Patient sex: F
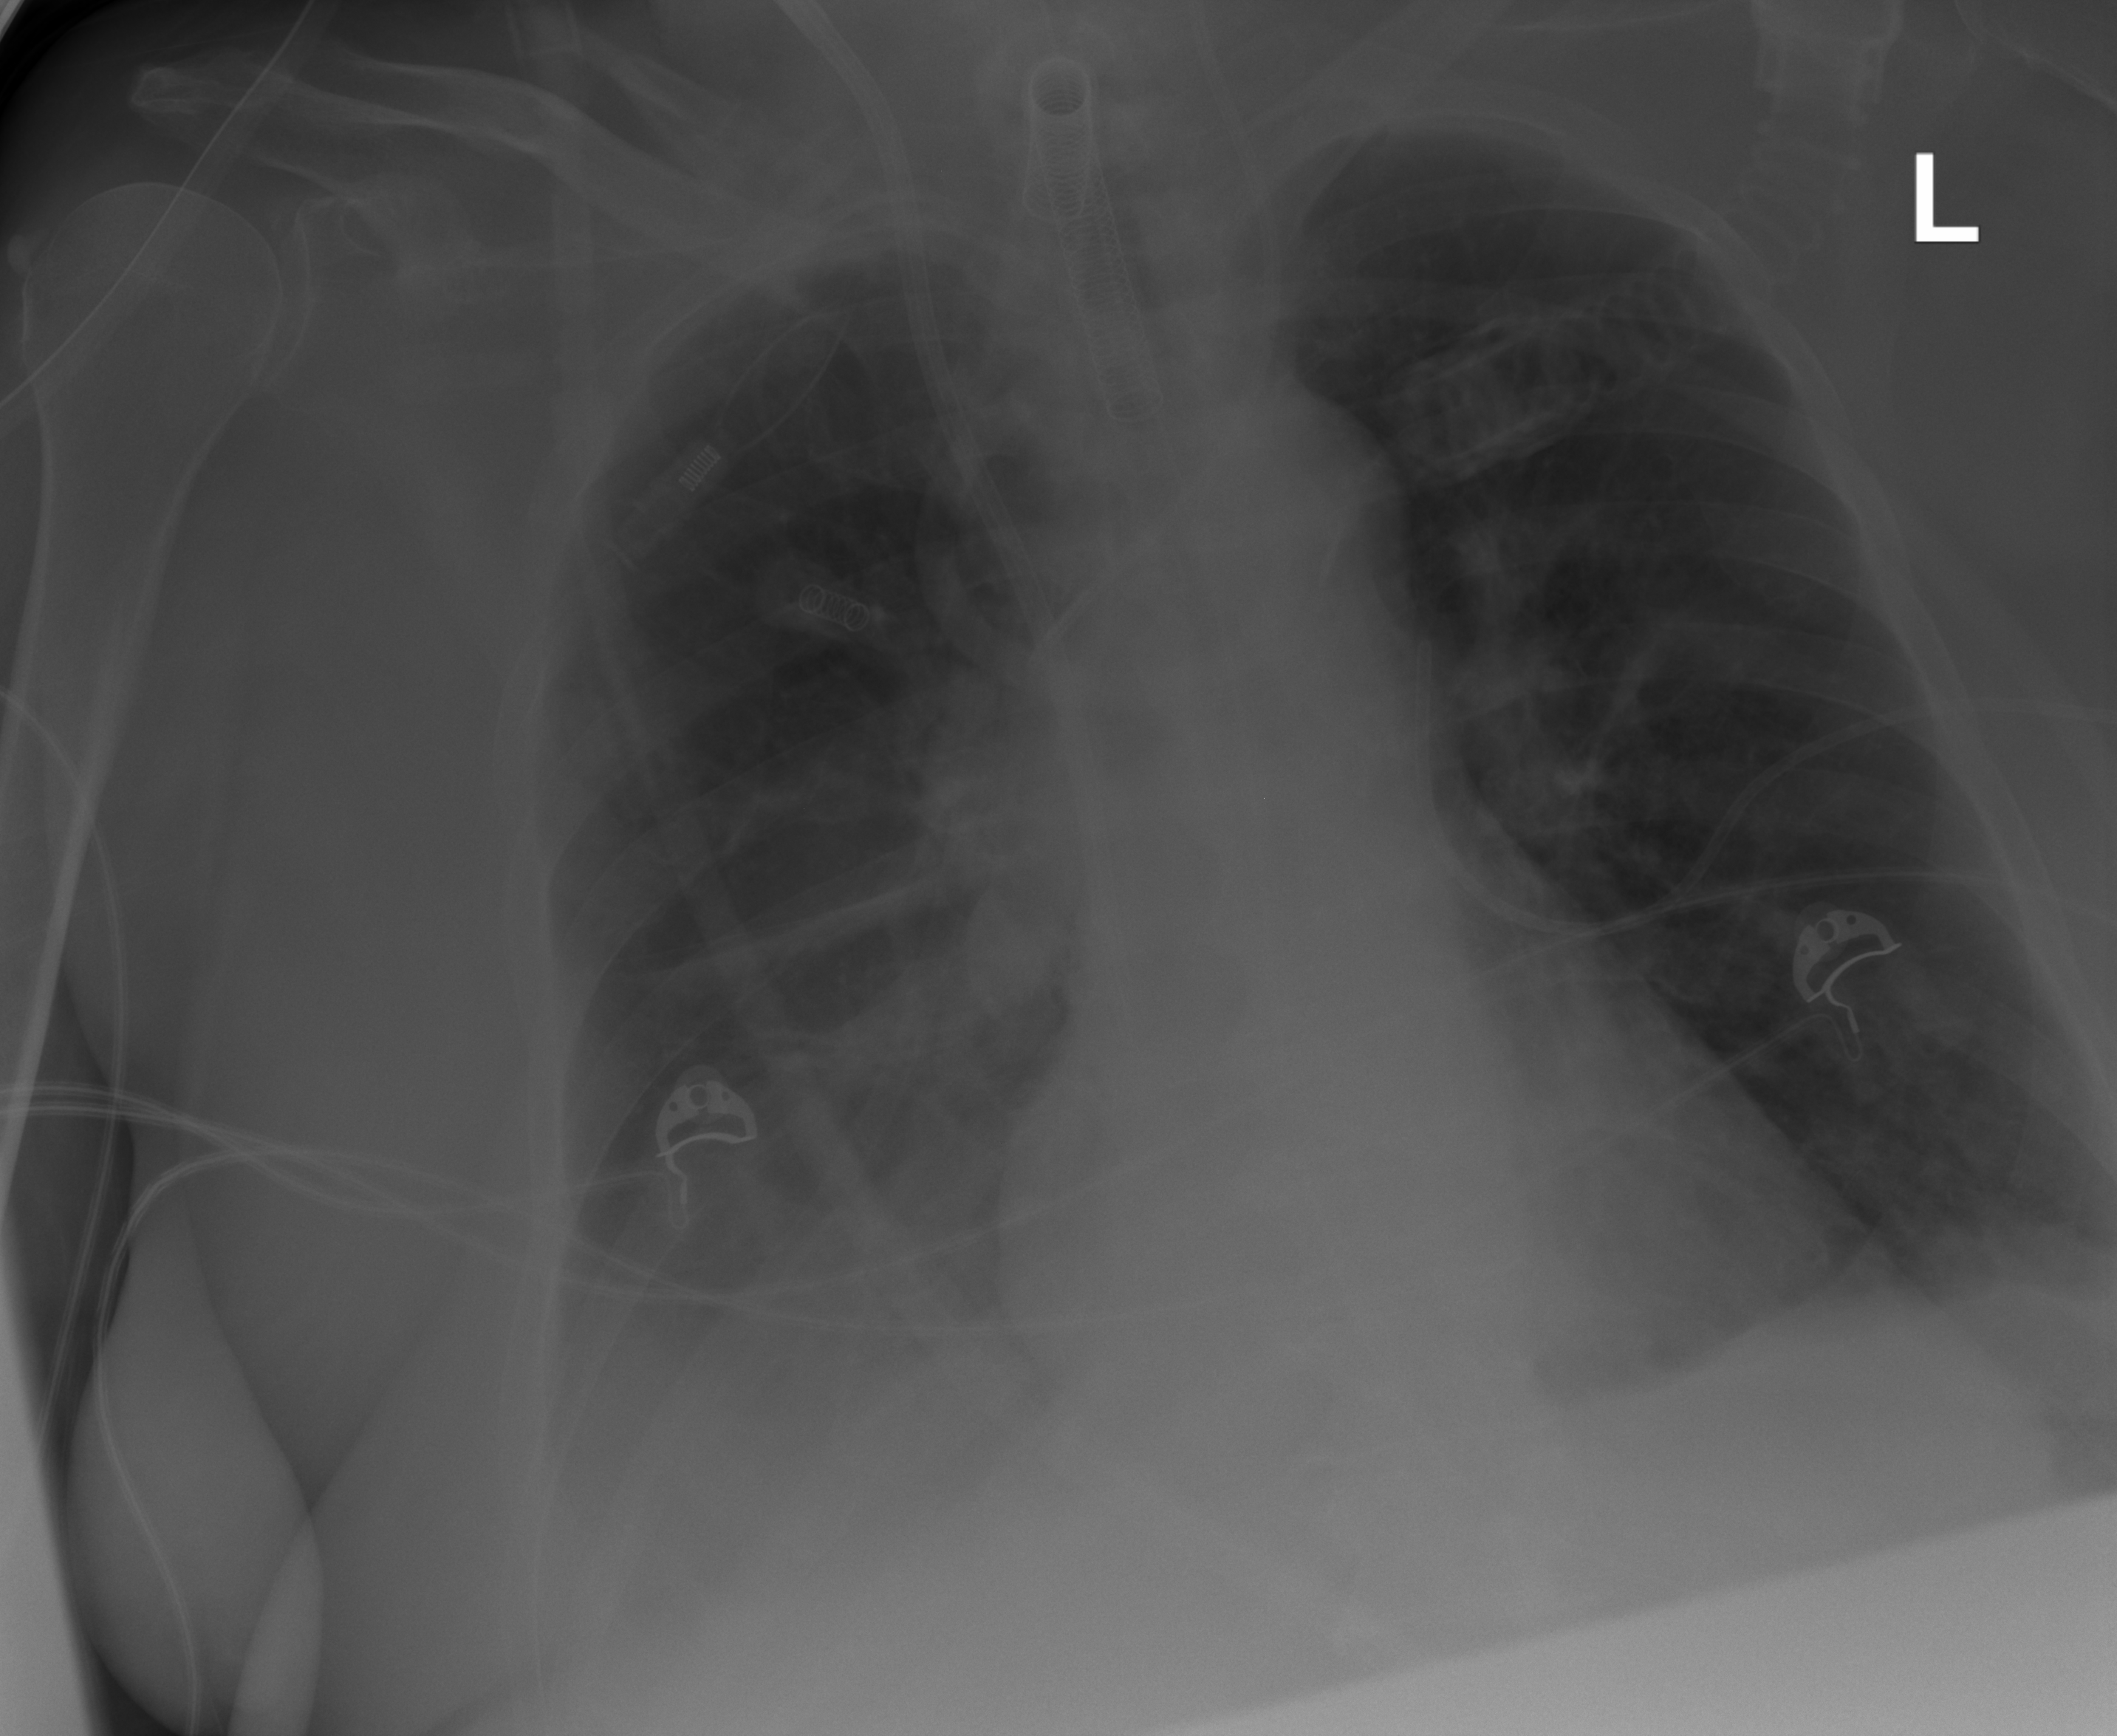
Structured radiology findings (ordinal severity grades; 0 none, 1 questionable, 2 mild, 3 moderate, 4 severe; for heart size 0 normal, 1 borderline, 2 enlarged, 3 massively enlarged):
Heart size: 1
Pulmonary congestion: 2
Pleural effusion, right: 3
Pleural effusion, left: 1
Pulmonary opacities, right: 0
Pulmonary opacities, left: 2
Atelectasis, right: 2
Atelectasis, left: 2